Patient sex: M
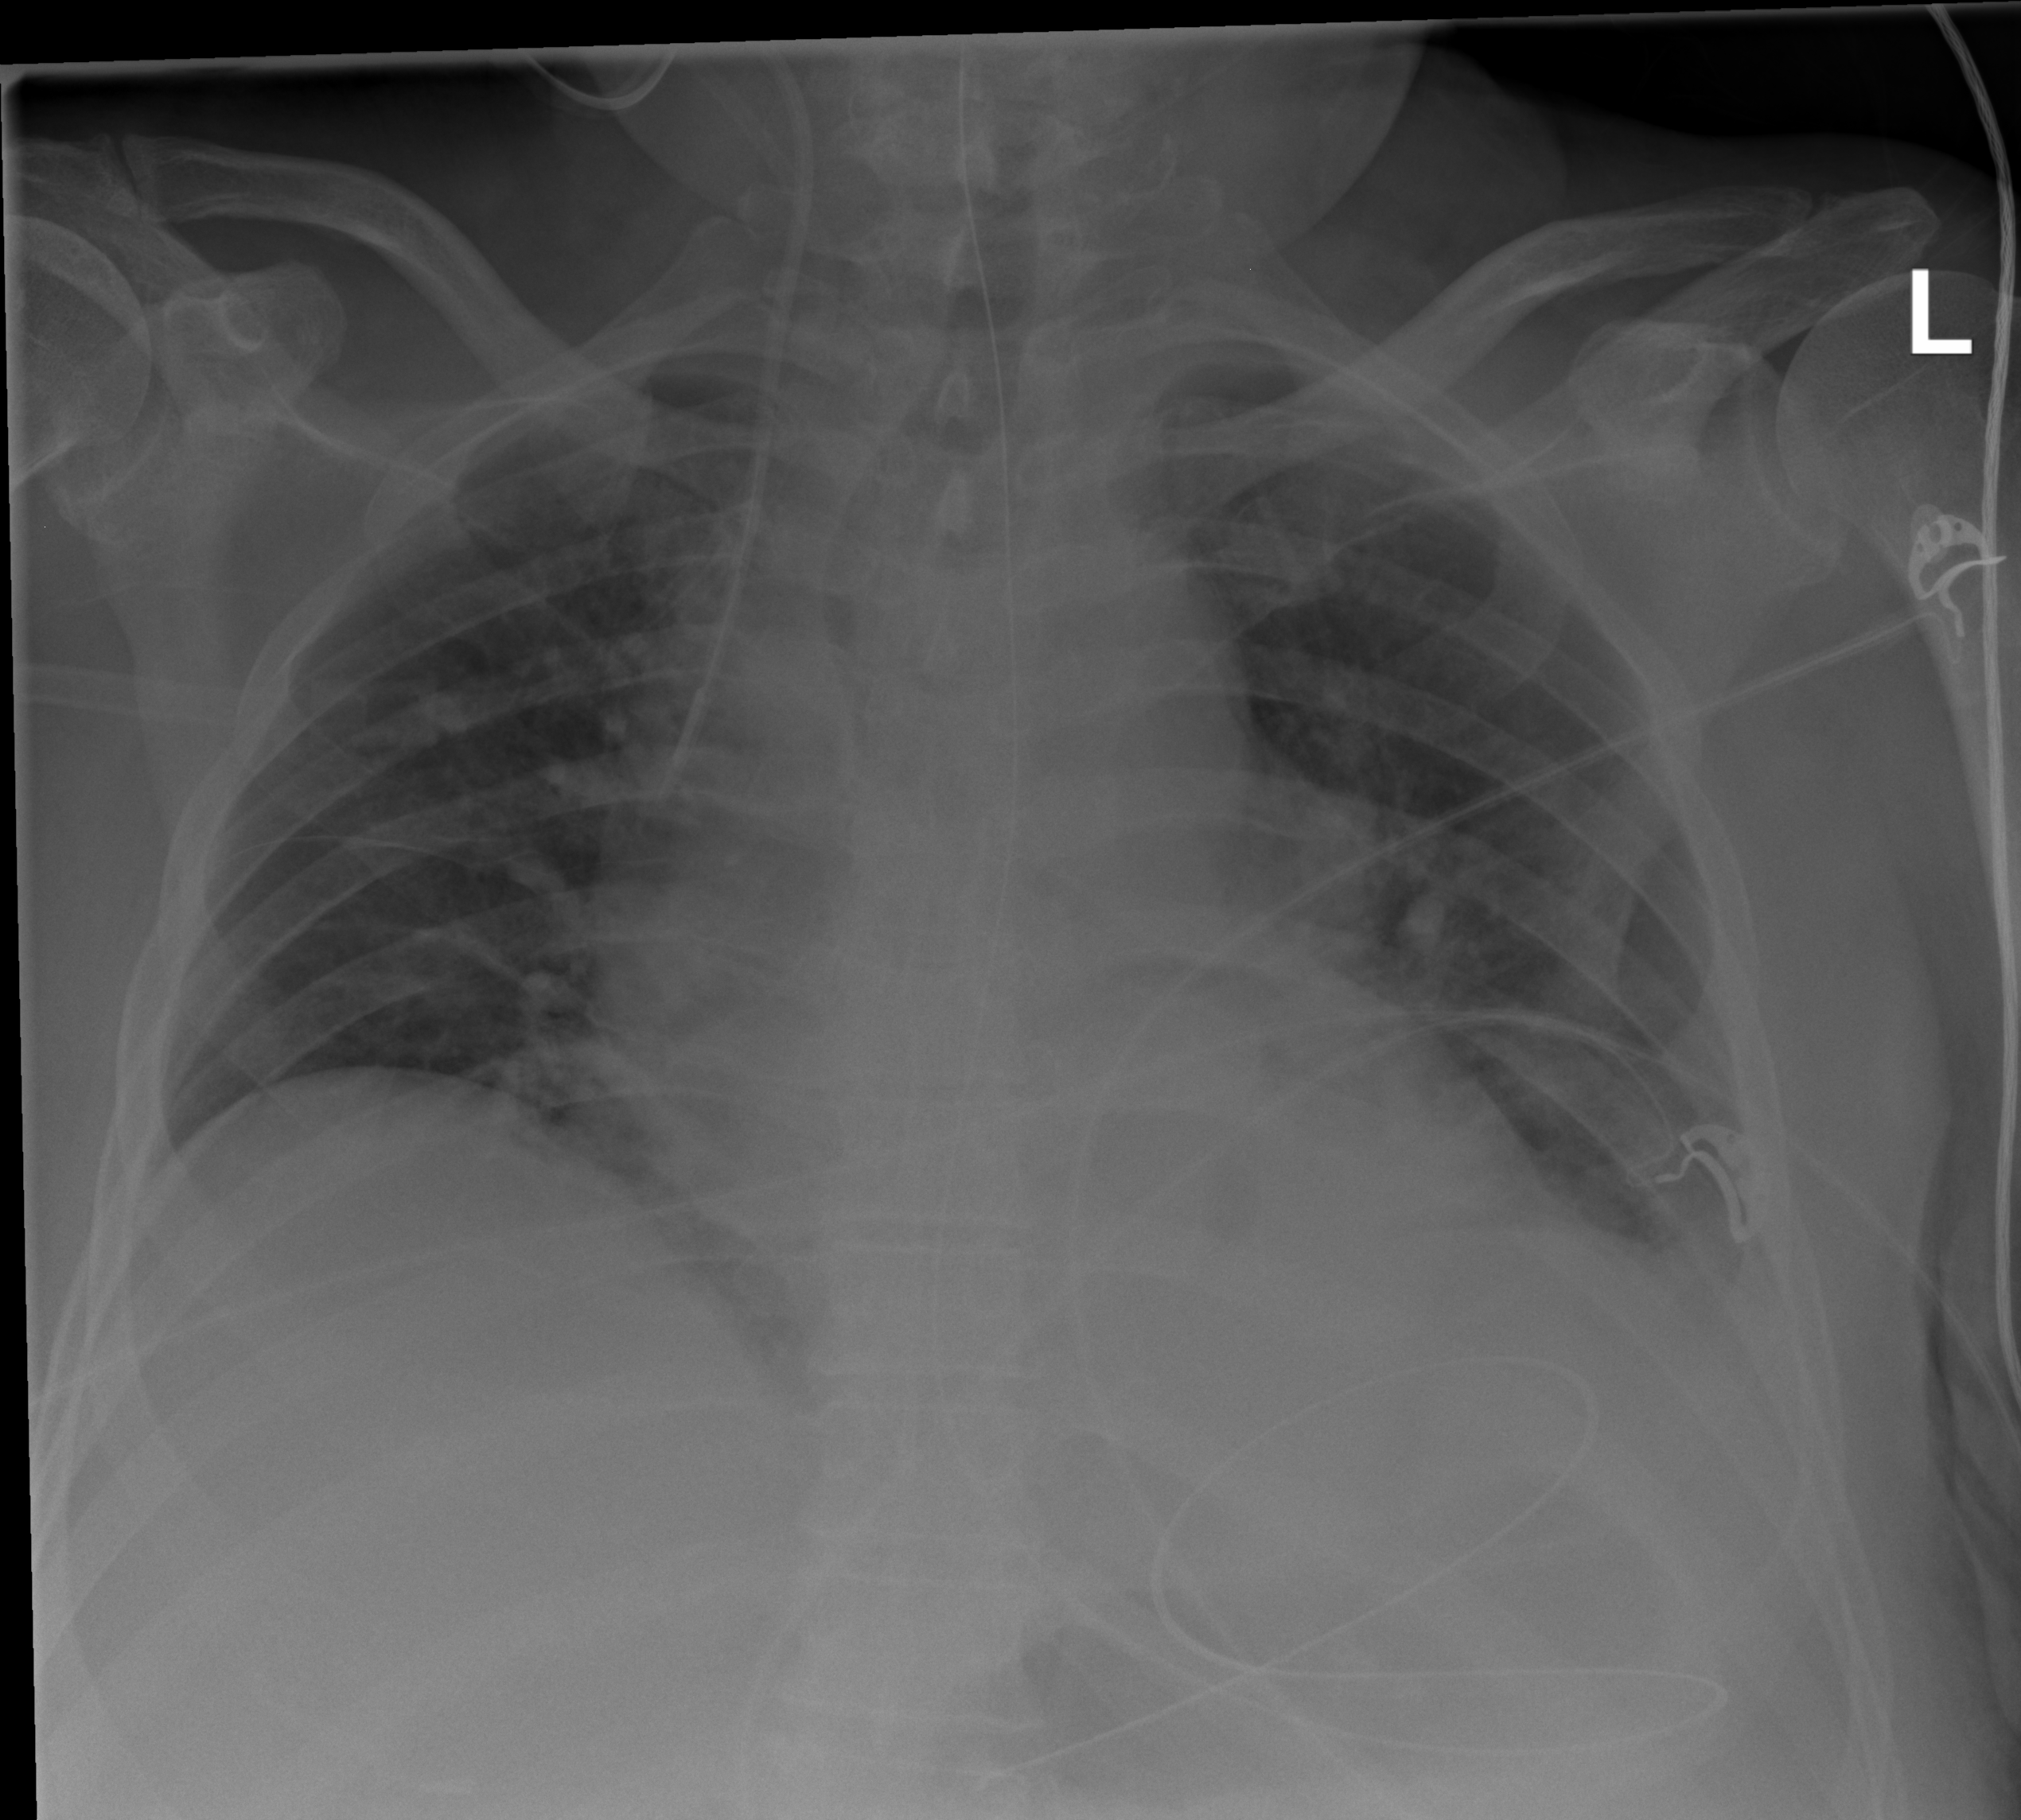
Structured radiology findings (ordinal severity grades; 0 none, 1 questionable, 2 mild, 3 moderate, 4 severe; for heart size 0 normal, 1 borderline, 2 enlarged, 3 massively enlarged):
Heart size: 2
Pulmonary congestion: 0
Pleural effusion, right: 0
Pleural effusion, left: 1
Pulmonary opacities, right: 0
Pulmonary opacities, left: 0
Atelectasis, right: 0
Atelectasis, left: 0